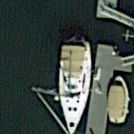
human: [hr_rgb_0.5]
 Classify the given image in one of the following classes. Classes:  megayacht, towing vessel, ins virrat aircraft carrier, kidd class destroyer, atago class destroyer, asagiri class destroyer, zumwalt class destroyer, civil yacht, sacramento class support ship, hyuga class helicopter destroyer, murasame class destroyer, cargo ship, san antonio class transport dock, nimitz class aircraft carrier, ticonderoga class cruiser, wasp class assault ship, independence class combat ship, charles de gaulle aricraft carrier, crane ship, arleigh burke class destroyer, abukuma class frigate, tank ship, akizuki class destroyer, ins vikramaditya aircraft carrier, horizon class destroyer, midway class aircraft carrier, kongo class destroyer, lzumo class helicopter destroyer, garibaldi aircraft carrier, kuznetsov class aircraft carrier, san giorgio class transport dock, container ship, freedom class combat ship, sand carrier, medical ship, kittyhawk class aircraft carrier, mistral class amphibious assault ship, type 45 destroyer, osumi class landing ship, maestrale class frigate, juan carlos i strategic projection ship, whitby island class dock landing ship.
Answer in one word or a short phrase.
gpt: Civil yacht